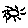
Label: sun